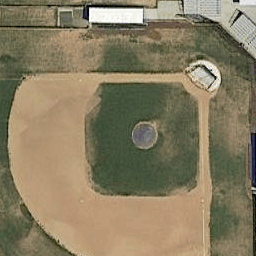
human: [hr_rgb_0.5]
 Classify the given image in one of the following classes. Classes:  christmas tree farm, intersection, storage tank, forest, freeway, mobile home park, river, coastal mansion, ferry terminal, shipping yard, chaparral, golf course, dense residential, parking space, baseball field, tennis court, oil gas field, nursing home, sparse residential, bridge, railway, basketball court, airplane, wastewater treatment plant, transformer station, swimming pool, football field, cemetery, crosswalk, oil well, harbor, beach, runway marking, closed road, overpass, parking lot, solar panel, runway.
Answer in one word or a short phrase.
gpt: baseball field